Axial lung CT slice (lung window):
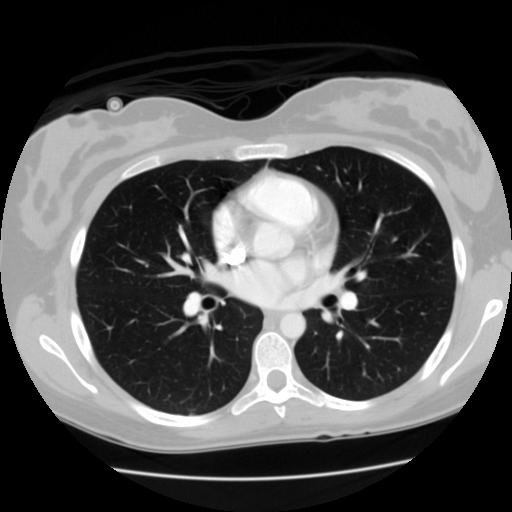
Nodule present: no